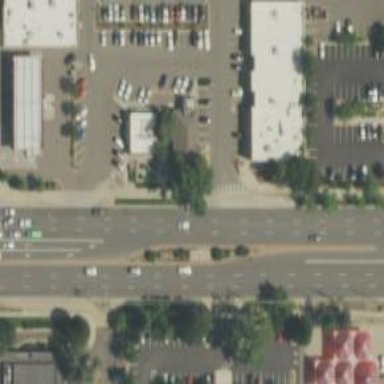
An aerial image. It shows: Primary highway with separate asphalt sidewalk.